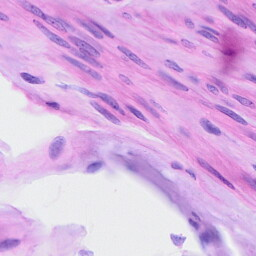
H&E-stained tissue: Ovarian